Question: i need to find this interface in visual studio using vb.net to use it as a booking tool for an hotel booking project.it's used select a square and show the booking form
and to show select the number of square according to the number of booking days
it's the green part in this picture

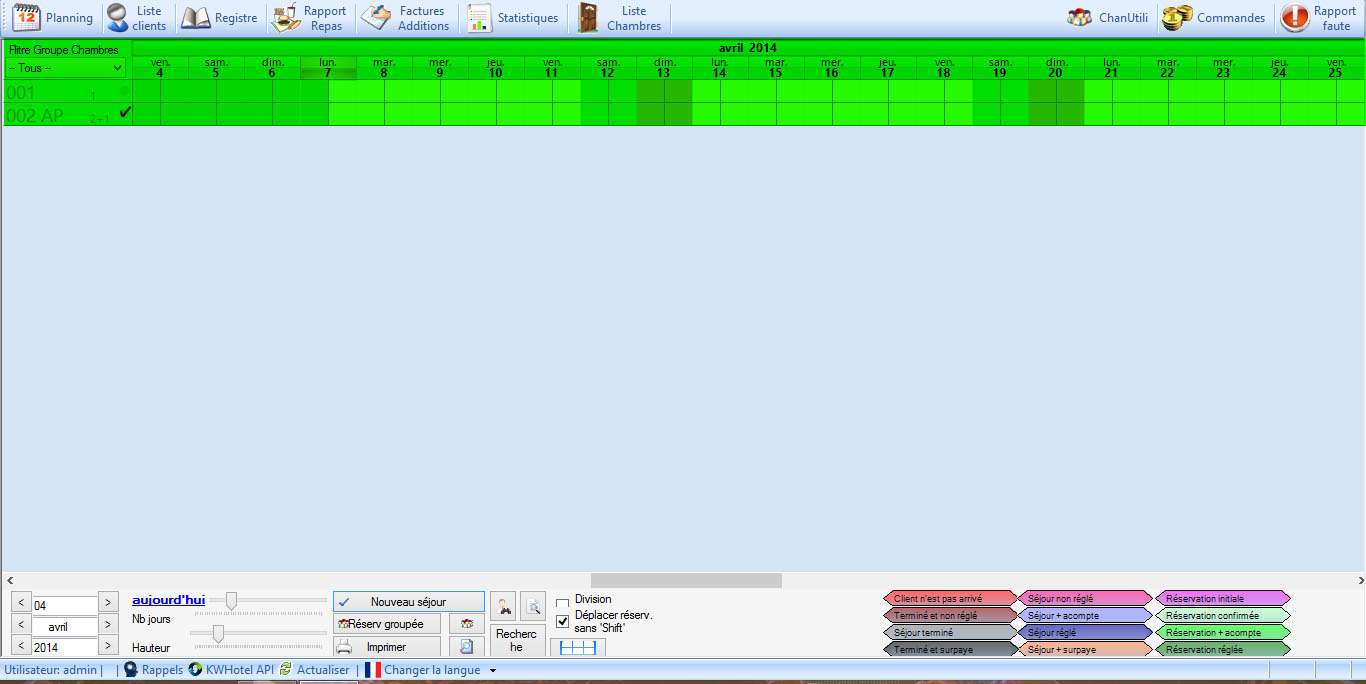
Answer: It looks like a 3rd party (Telerik or similar) who has controls built for this type of thing. It might be the quickest to get you up and running, but it comes with it's own issues - like not finding the support you need.
You can however put in some effort and use a default grid (recommended). This can be manually styled and adjusted to get the behaviors to the point where you need it to be (WPF exposes all you need).
Hope this helps.